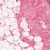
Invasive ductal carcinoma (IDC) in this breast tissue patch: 0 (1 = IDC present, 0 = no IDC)